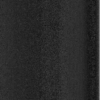
Label: dusty